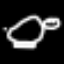
Label: frog